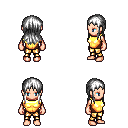
a pixel art fantasy rpg character, female body template, human, light skin, gold chest armor, gold greaves, white unkempt hairstyle, four views (front, back, left, right), 2x2 character sprite sheet, small pixel art, hard edges, no anti-aliasing